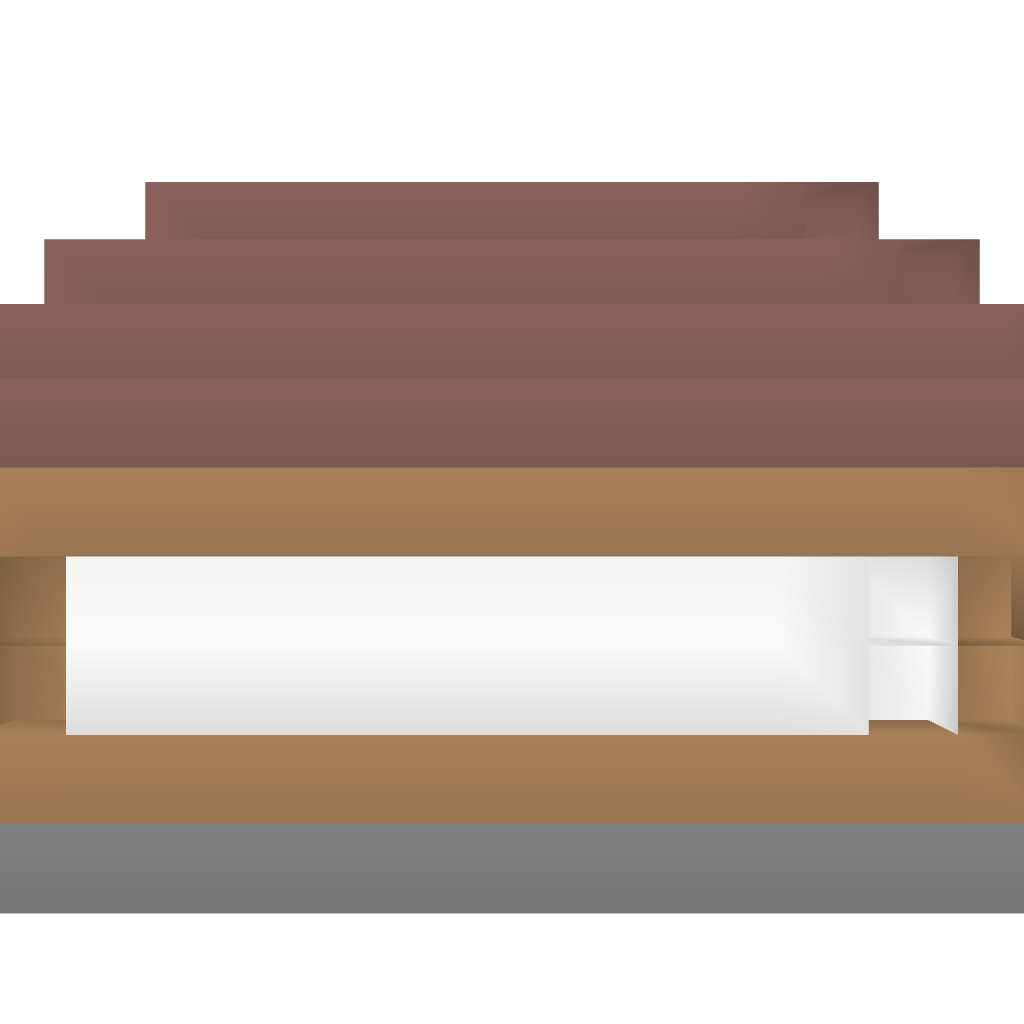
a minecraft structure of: Card Table (Primitive but Functional) bad low quality